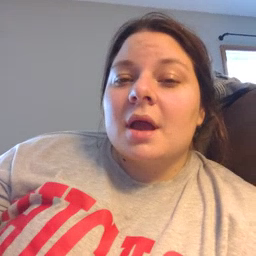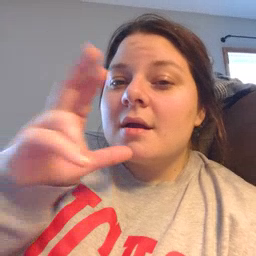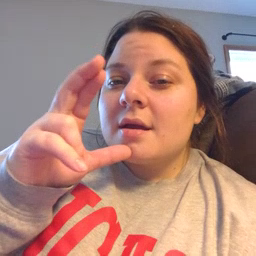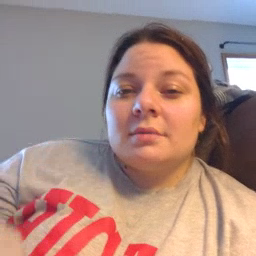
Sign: hen